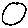
Label: circle